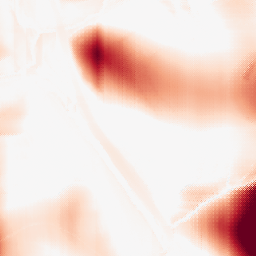
Category: morphological
Decomposition family: rolling_ball
Decomposition parameters: radius: 50
Upsampling method: regularized
Upsampling parameters: scale: 4
lambda_reg: 0.1
Upsampling scale: 4